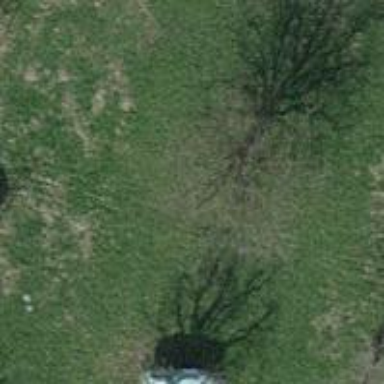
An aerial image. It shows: Beautiful tree in nature.